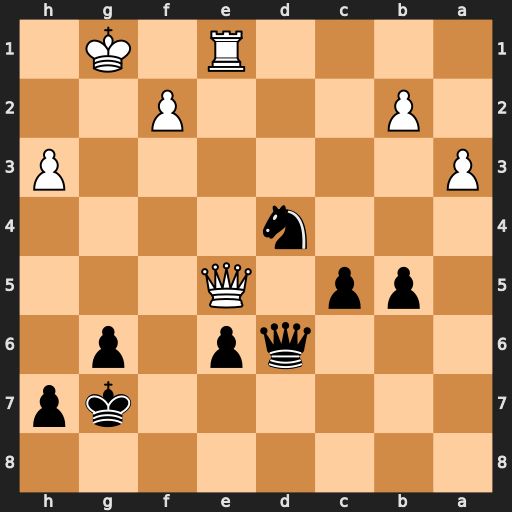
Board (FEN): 8/6kp/3qp1p1/1pp1Q3/3n4/P6P/1P3P2/4R1K1
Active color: b
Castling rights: -
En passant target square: -
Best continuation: Qxe5 Rxe5 Nf3+ Kf1 Nxe5